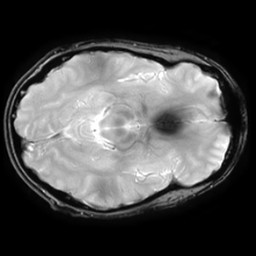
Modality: T2starw
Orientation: axial
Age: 28
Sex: male
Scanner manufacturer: ge
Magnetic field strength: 3 T
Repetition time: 0.65 s
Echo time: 0.02 s